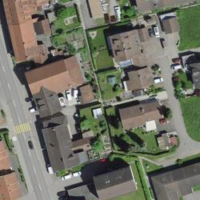
EUNIS habitat code: 54
Species observed at this site:
Lamium galeobdolon